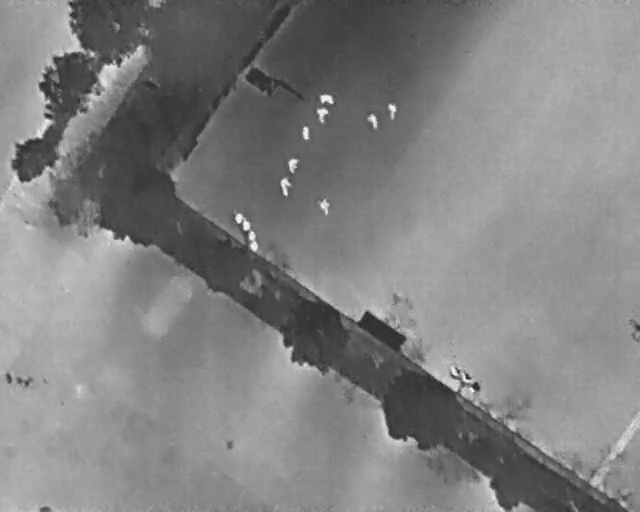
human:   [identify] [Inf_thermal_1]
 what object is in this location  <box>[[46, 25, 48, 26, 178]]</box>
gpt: <ref>1 small person at the top</ref>